Question: I am using jquery UI tabs and working pretty well and now I want to hide and show tabs with a click of button as shown below.
On each tab I have a button and when I click it it should hide the present tab and the rest tabs and should show me the next tab.(ie..If I am on tab-1 and If I click button it should show me the tab-2 and should hide 1,3 and 4 tabs) and similarly for 2,3,4 tabs.
This is what I mean ?

So how do I do that?
Here is my code:
script:
'''
<script>
$(function() {
$( "#tabs" ).tabs();
});
</script>
'''
Css:
'''
<style type="text/css">
#tabs { width: 700px; }
</style>
'''
Tabs:
'''
<div id="tabs">
<ul>
<li><a href="#tabs-1">TAB1</a></li>
<li><a href="#tabs-2">TAB2</a></li>
<li><a href="#tabs-3">TAB3</a></li>
<li><a href="#tabs-4">TAB4</a></li>
</ul>
<div id="tabs-1">
<p></p>
</div>
<div id="tabs-2">
<p></p>
</div>
<div id="tabs-3">
<p></p>
<p></p>
</div>
</div>
'''
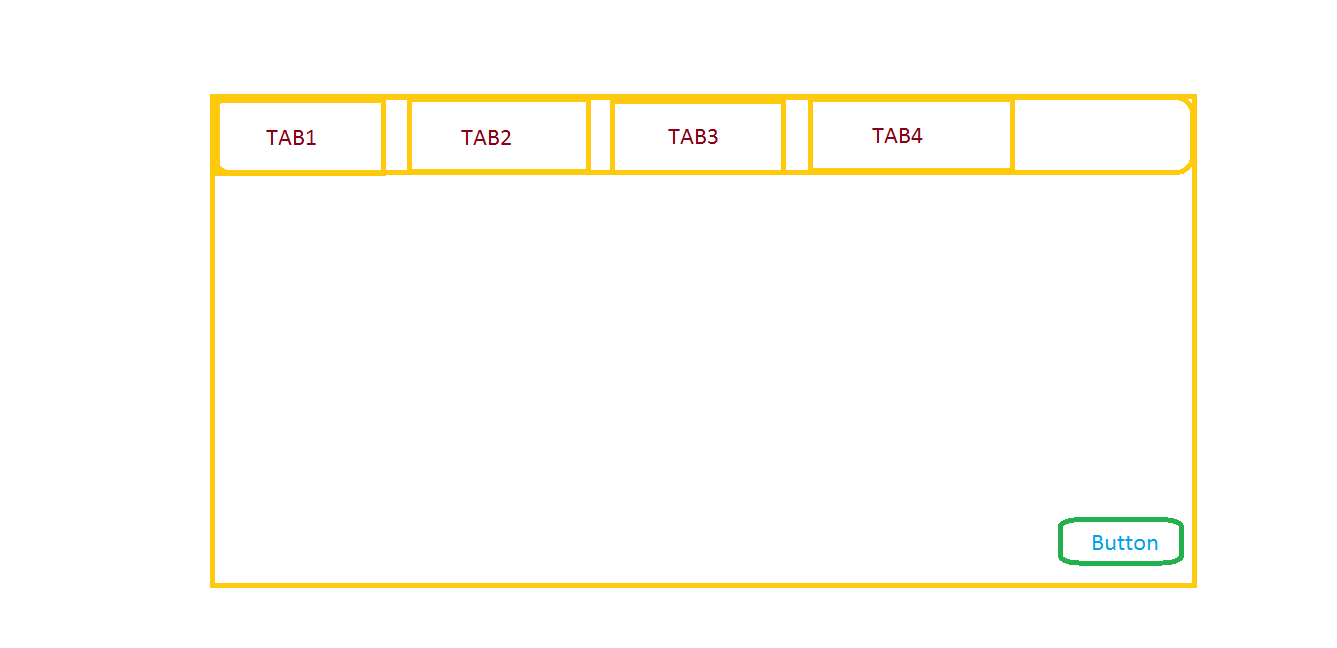
Answer: I found the solution to my problem here <URL>